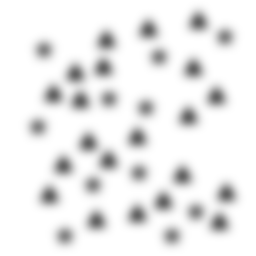
Squares: 0
Triangles: 21
Stars: 11
Total shapes: 32